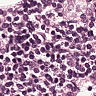
Metastatic tissue present: no